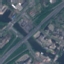
Land use / land cover class: Highway